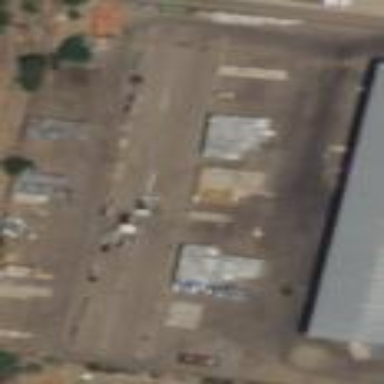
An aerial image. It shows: Scrap yard located in industrial area.